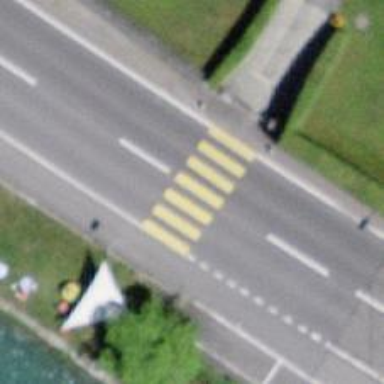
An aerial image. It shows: Uncontrolled zebra crossing on the road.